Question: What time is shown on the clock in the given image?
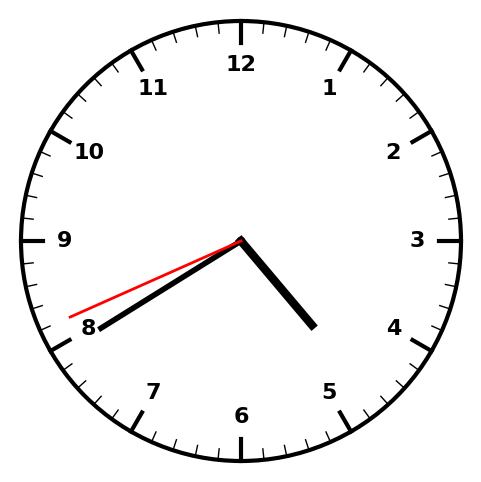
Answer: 04:39:41